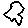
Label: star